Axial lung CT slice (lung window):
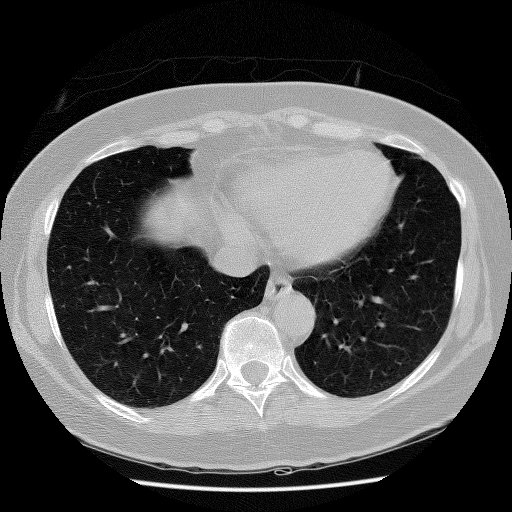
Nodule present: no